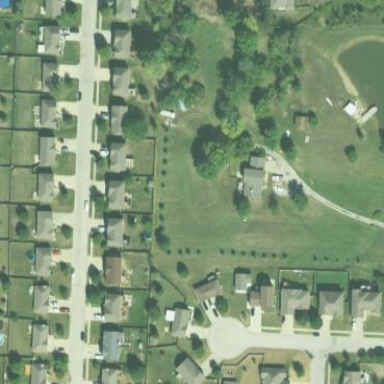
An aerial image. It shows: Residential area consisting of single-family homes.